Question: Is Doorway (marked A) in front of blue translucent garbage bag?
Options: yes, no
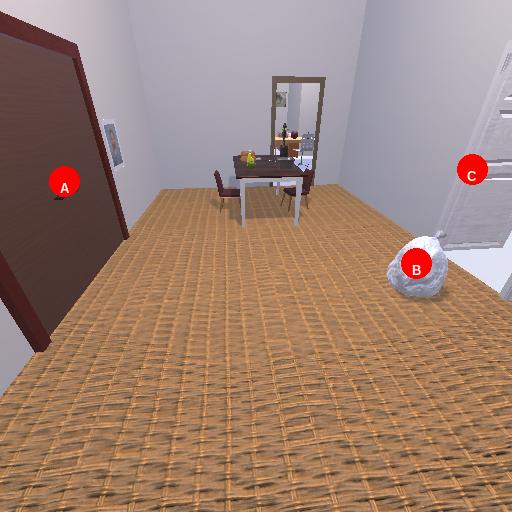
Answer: yes